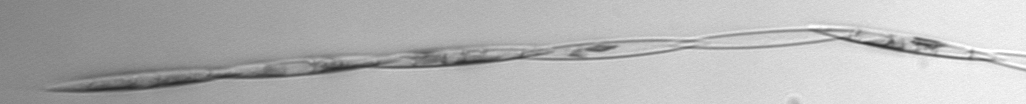
Label: Pseudo-nitzschia